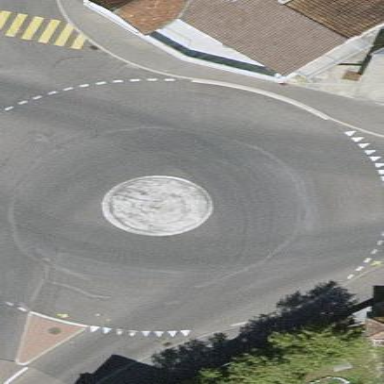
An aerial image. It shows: Secondary road made of asphalt leading to roundabout.